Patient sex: F
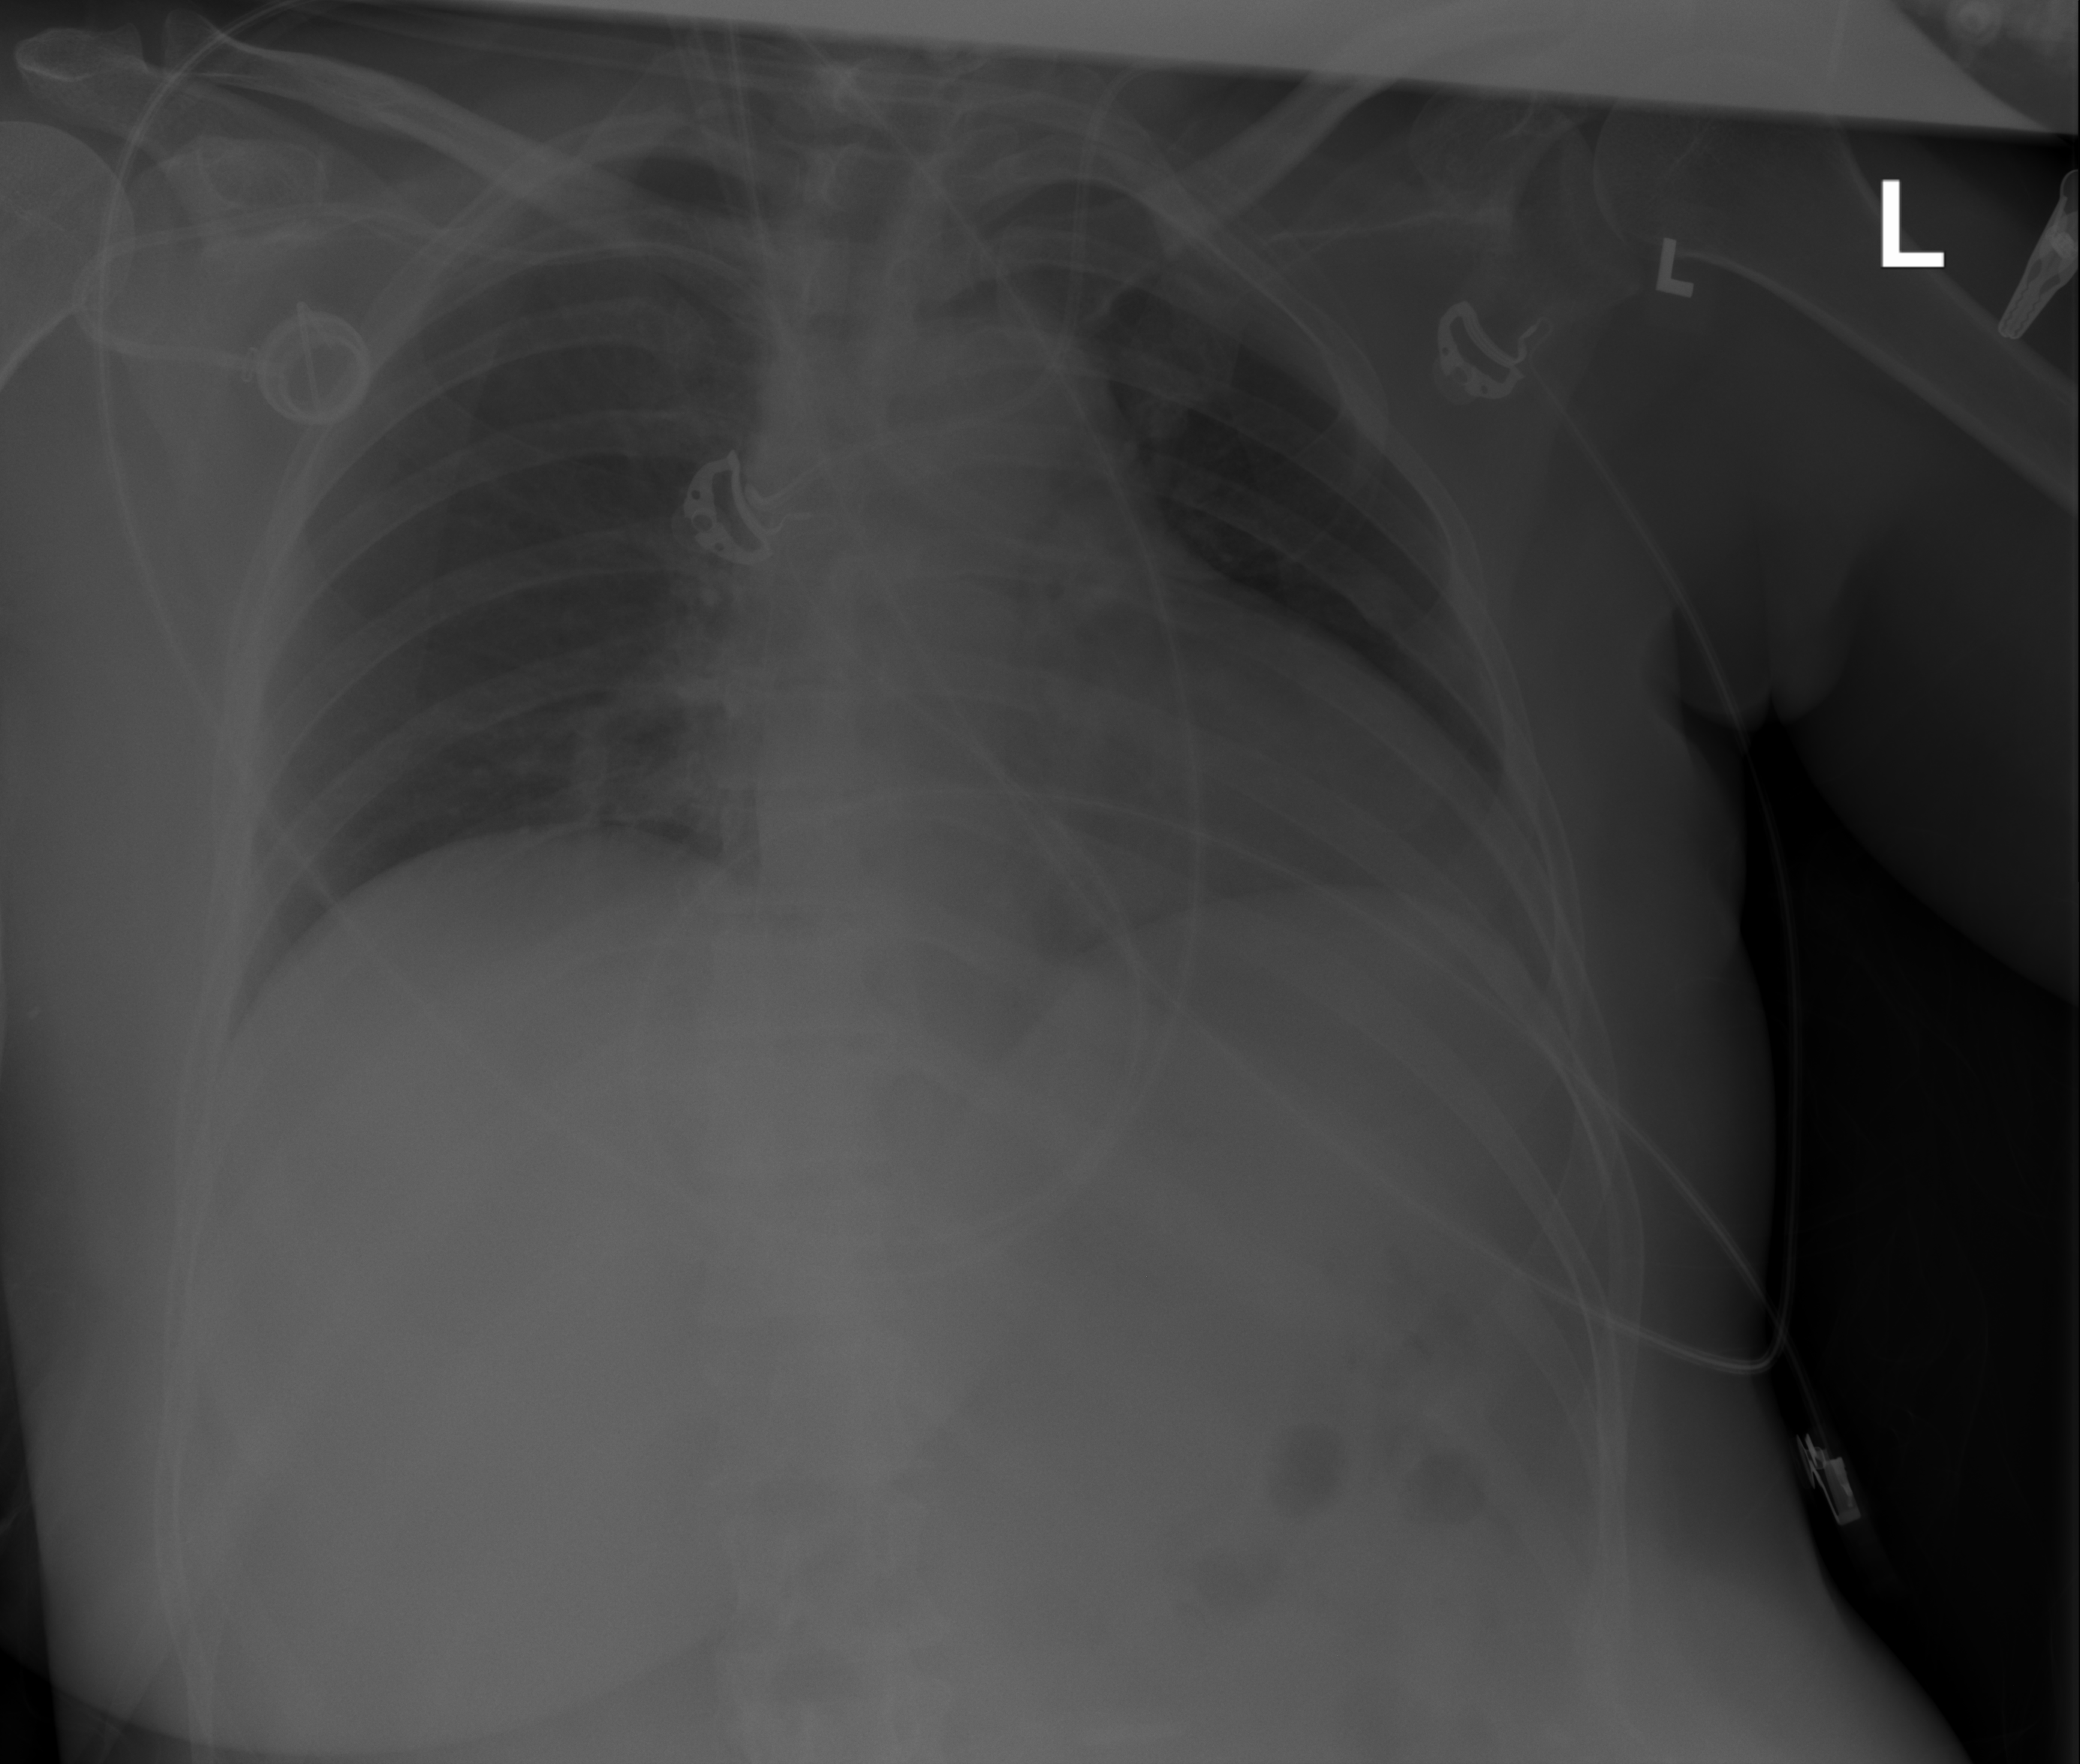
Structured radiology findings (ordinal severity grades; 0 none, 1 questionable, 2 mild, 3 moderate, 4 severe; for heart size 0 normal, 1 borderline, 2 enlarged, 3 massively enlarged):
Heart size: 2
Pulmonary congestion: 0
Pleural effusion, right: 0
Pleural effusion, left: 2
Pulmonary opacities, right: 0
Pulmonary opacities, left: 0
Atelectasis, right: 2
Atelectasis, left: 0